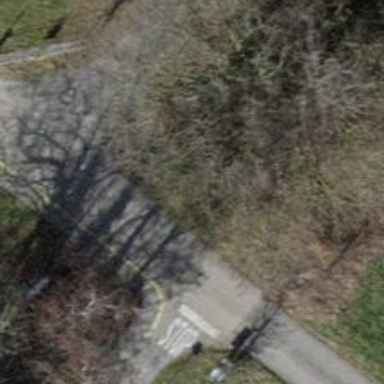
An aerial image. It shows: Unclassified road with asphalt surface crossing bridge.